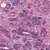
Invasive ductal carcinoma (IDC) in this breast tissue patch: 1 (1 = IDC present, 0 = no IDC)